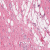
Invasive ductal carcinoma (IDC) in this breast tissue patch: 0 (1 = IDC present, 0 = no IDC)